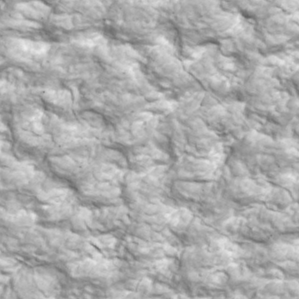
Label: non_frost